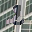
Label: 2